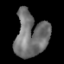
Tissue: lung
Cell type: Myeloid cells
Senescence score: 0.1962
Nuclear area (px): 1385
Mean DAPI intensity: 113.598